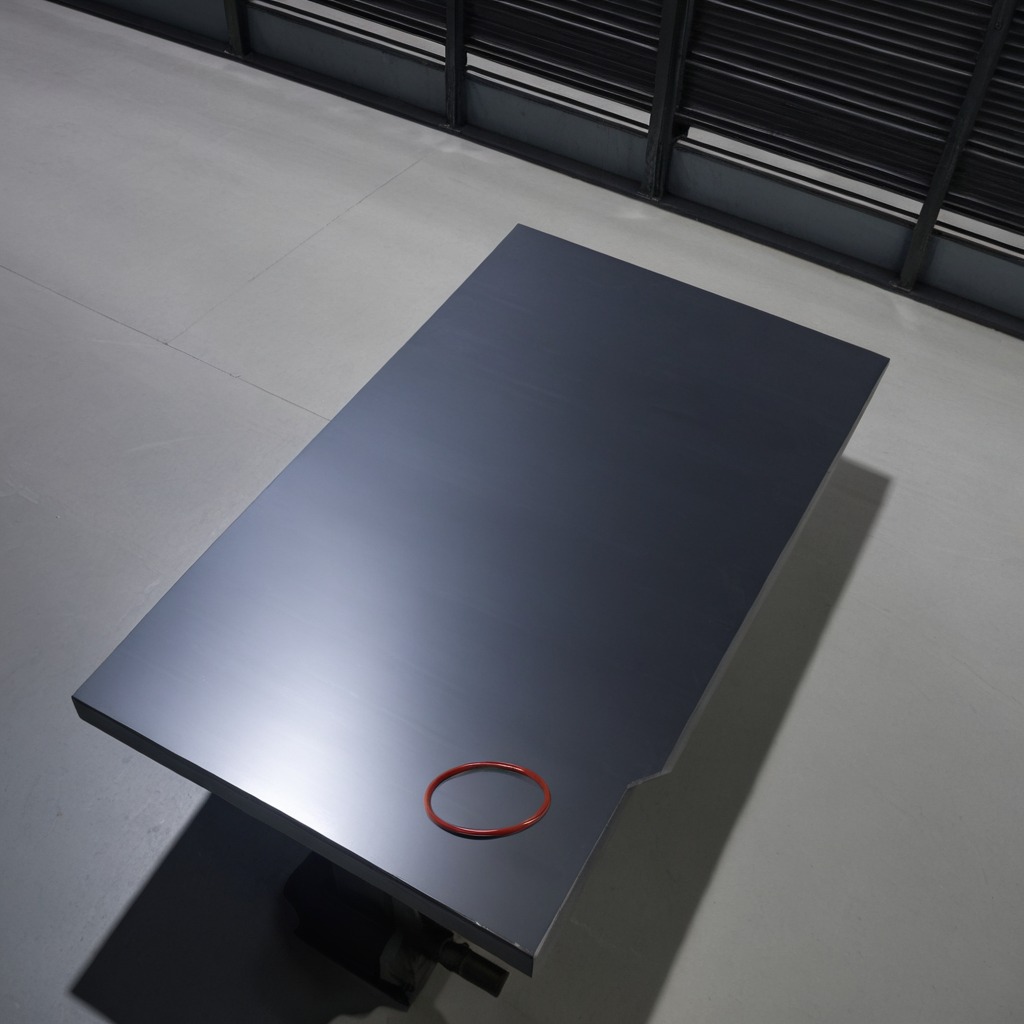
A rubber O-ring lies on the tabletop.